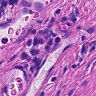
Metastatic tissue present: no